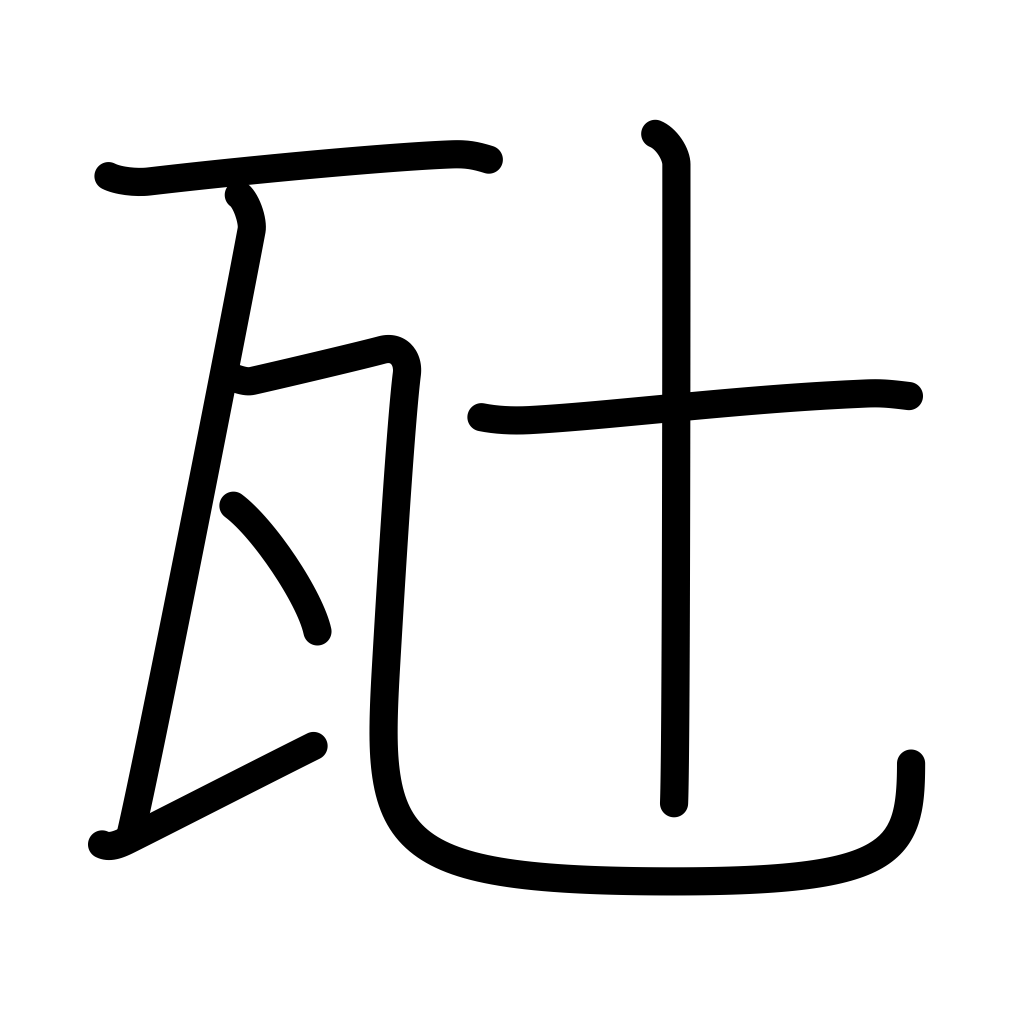
Meaning: ten grams